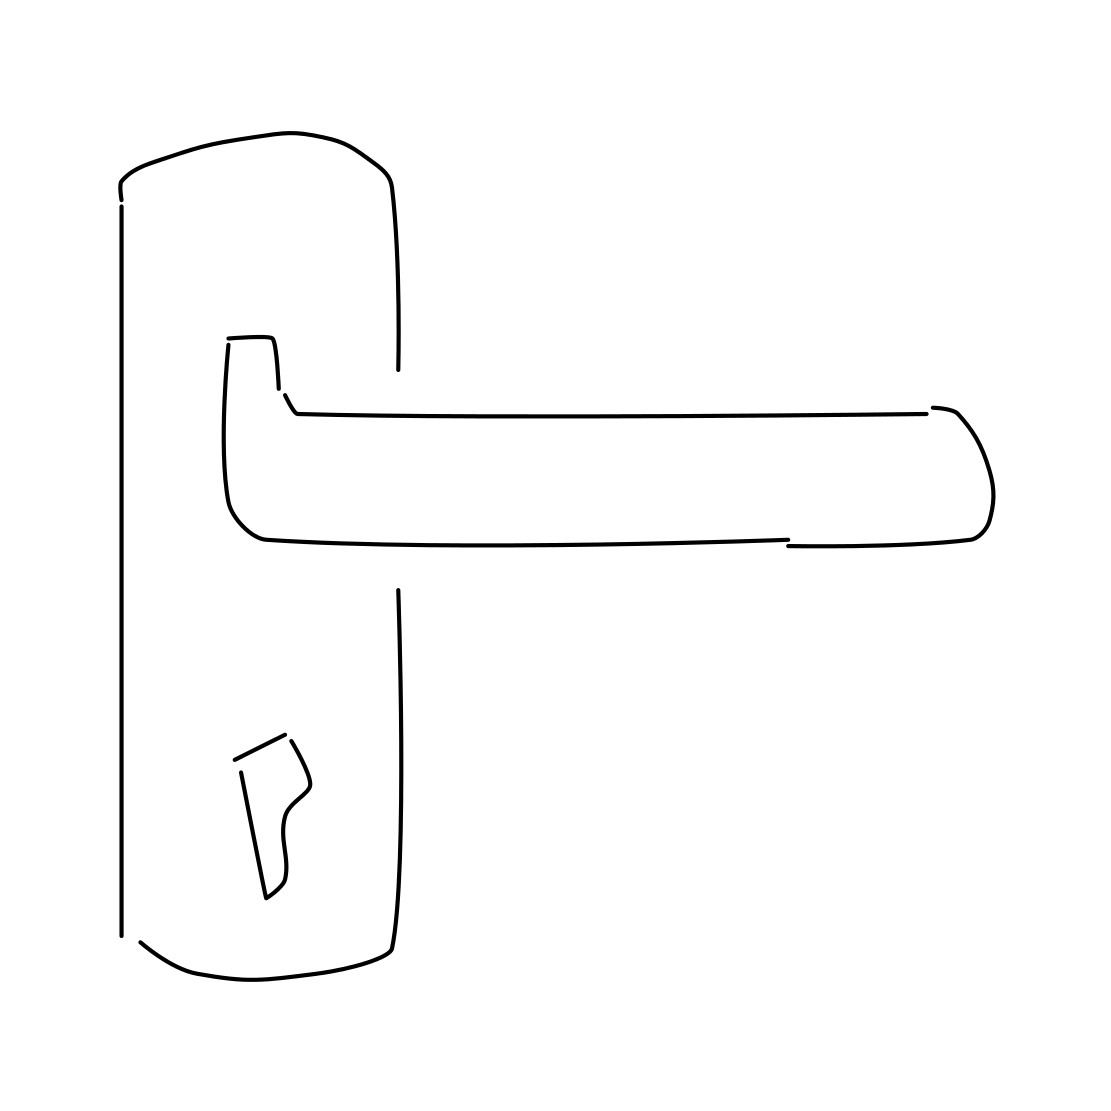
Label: door handle